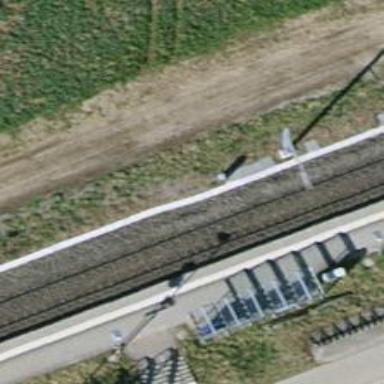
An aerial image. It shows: Stop position for public transport at railway stop.